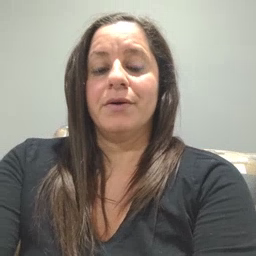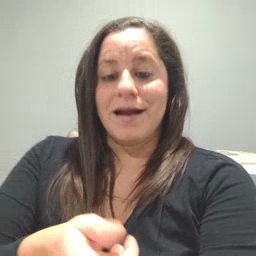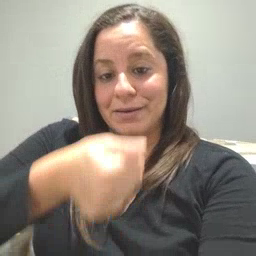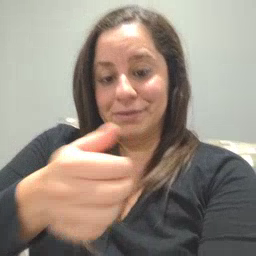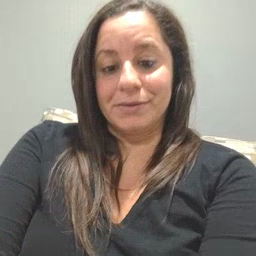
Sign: hide